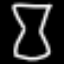
Label: hourglass